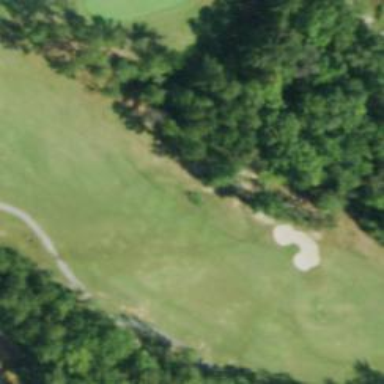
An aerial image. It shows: View of golf hole.